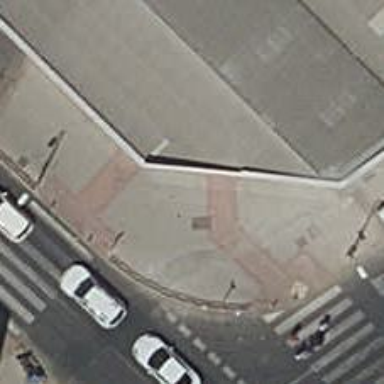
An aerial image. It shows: Sidewalk made of paving stones.